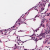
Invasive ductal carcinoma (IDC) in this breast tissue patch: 0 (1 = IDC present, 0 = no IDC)